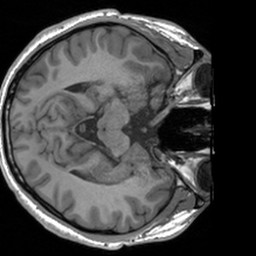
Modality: T1w
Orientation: axial
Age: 21
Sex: male
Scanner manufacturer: siemens
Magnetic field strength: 3 T
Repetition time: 1.9 s
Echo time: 0.00226 s